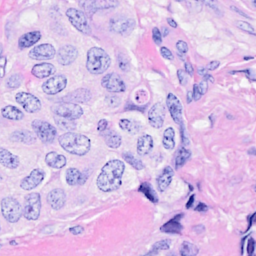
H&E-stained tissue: Breast